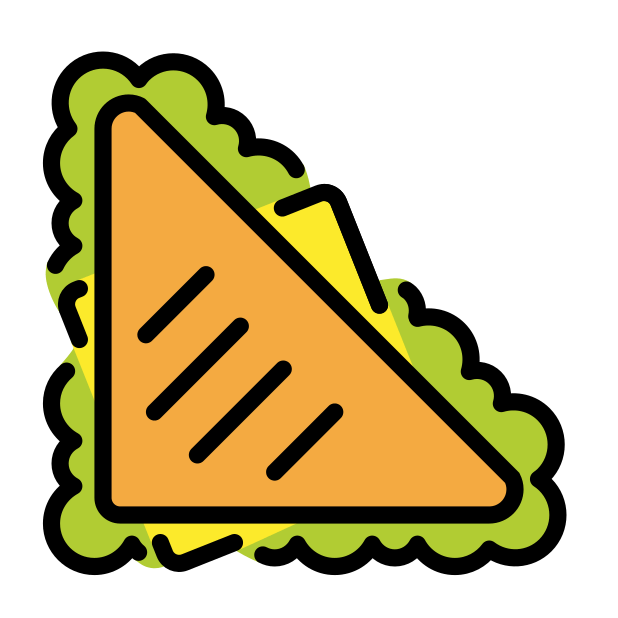
sandwich